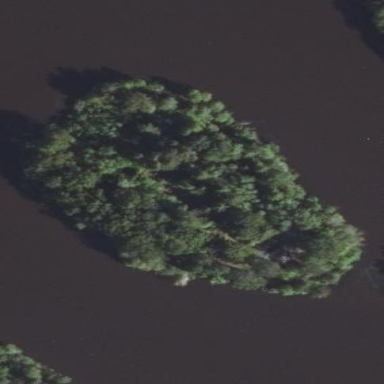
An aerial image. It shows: Islet.